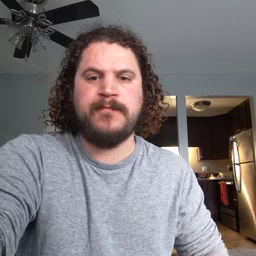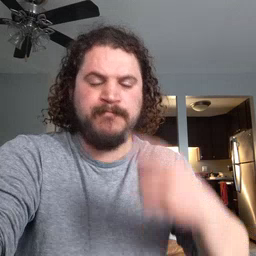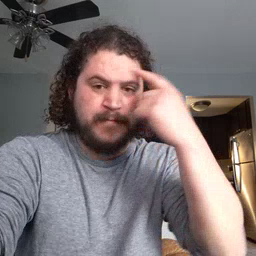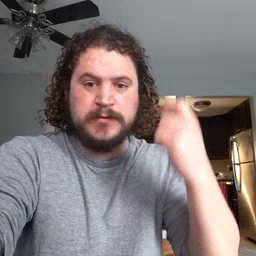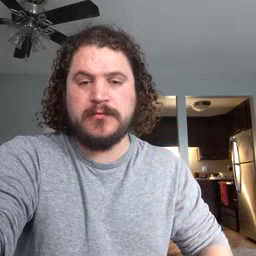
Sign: because